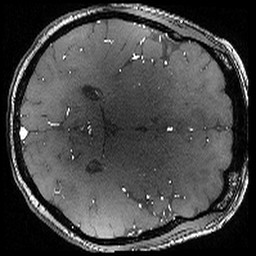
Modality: angio
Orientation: axial
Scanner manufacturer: philips
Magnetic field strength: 7 T
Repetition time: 0.024 s
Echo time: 0.00384 s